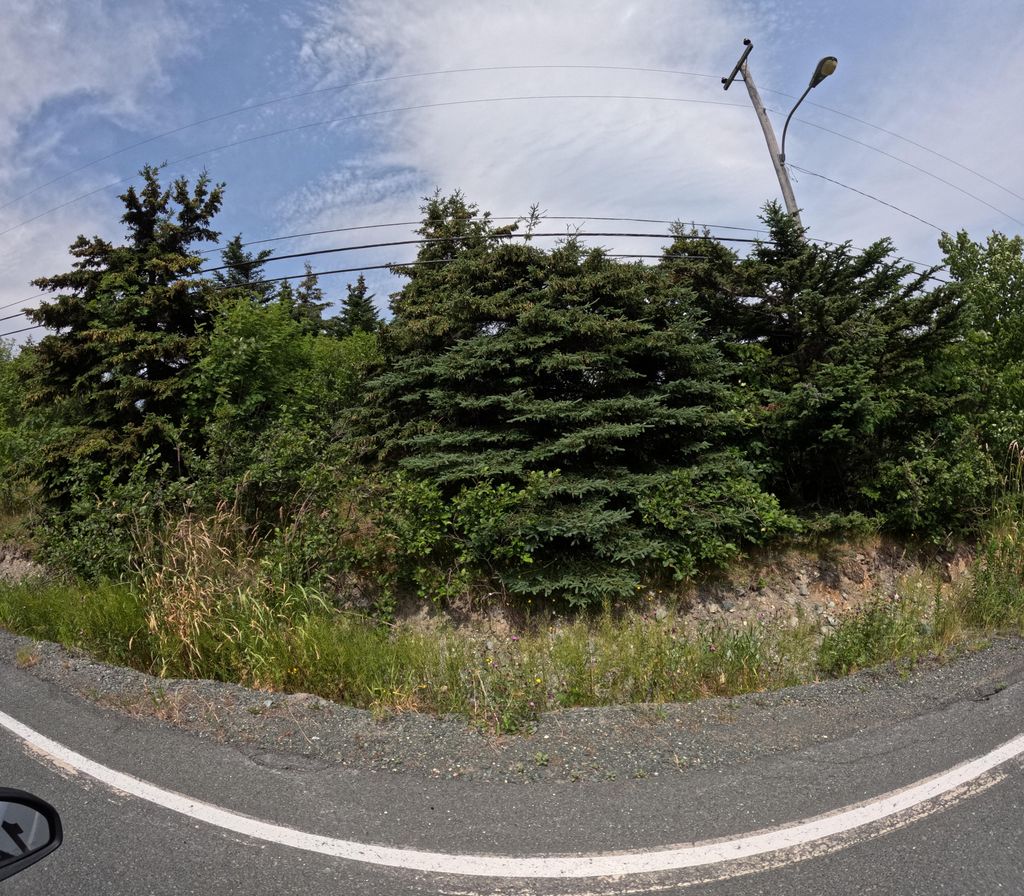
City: st_johns